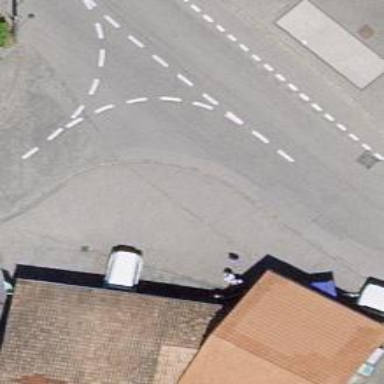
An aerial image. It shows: Bus stop equipped with public transport stop position.